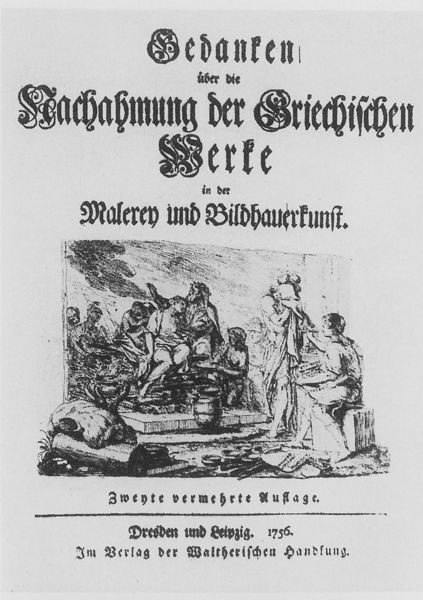
Titel: Titelblatt der zweiten Ausgabe der “Gedancken über die Nachahmung der Griechischen Wercke in der Mahlerey und Bildhauer-Kunst”
Künstler: Johann Joachim Winckelmann
Schlagwörter: körper, mann, menschen, szene, zeichnung, malerei, tod, sonne, klassizismus, schrift, papier, wein, deutsch, stufe, gedanken, antike, buch, arsch, druck, schnitt, schwarzweiss, stich, titel, text, fass, kunst, titelseite, quader, bld, dresden, bildhauer, antikenrezeption, doof, duster, herkunft, bildhauerkunst, rezeption, werke, nachahmung, malern, griechische, winckelmann, johann joachim winckelmann, titelkupfer